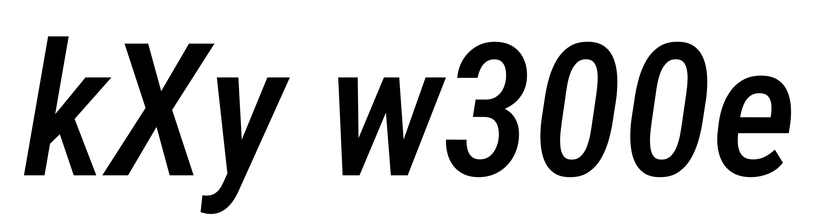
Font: Roboto-Italic_Condensed_Medium_Italic